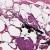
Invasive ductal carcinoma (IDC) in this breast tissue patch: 0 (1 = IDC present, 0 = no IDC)